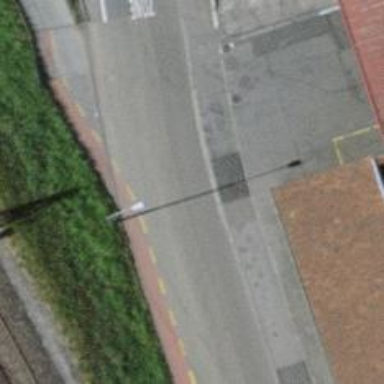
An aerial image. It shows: Asphalt sidewalk along the footway.